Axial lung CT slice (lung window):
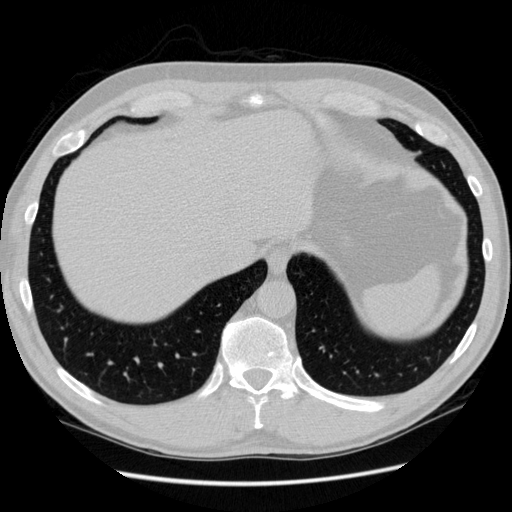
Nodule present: no